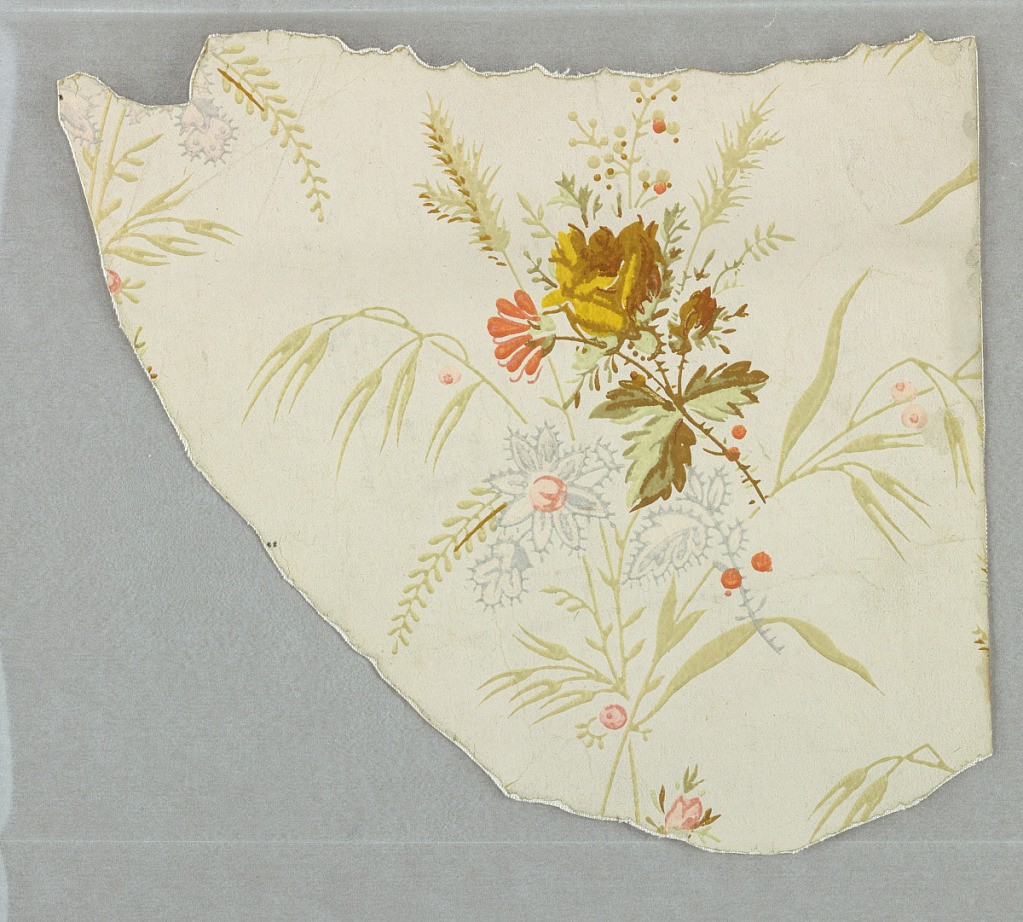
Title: Sidewall - fragment
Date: ca. 1895
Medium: Machine-printed on paper
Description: Spray of flowers and grasses. Printed in colors on white ground.